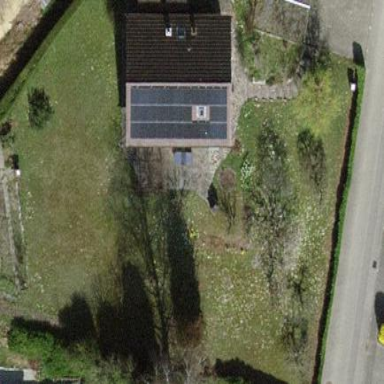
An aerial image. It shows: Detached building with gabled roof.